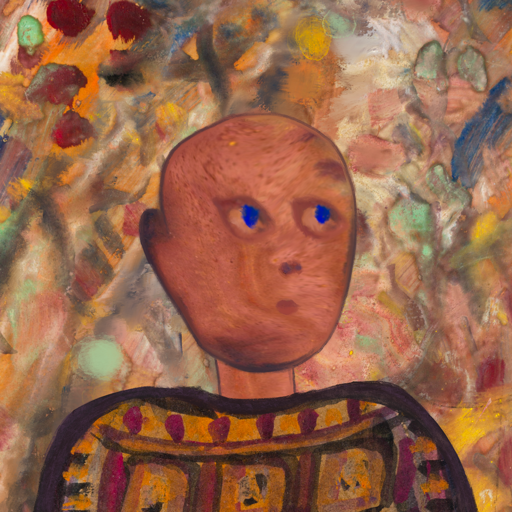
Background: Mother_And_Son_Mother, Head And Neck Side: Mother_And_Son_Mother, Face Side: Mother_And_Son_Mother, Bust: Doll, Hair Side: Blank, Head Accessory: Blank, Second Necklace: Blank, Necklace: Blank, Baby: Blank